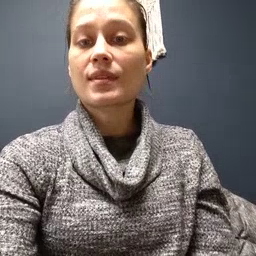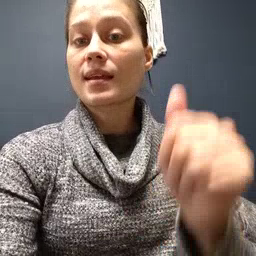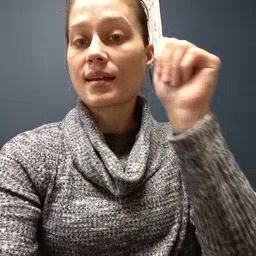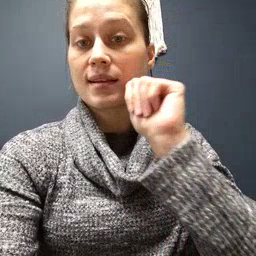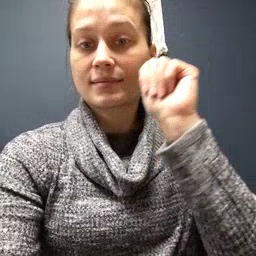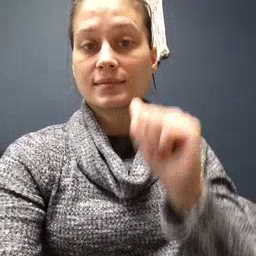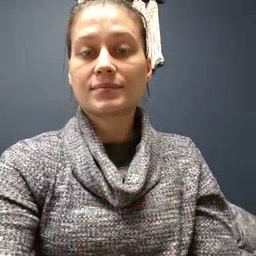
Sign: aunt